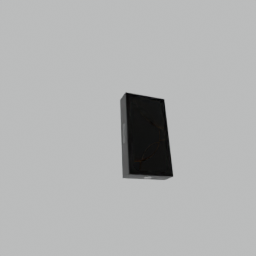
Label: electronics